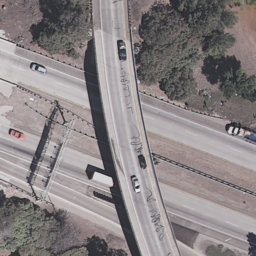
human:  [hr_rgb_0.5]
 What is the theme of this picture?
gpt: overpass

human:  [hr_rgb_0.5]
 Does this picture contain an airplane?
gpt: no

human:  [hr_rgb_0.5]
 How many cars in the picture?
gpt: seven

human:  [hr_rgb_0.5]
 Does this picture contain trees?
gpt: yes

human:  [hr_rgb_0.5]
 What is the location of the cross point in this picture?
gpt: center